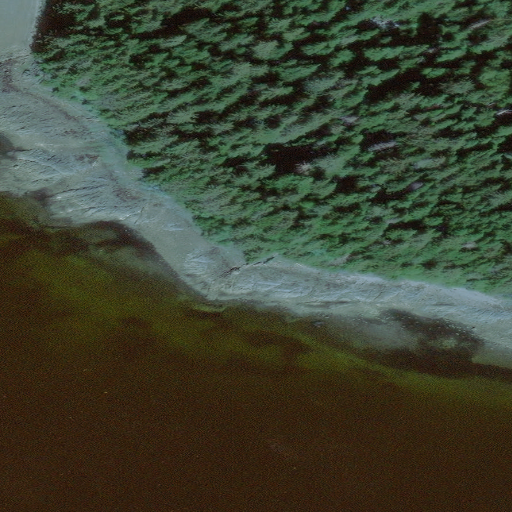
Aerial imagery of cape in Alaska named Black Point containing only unknown